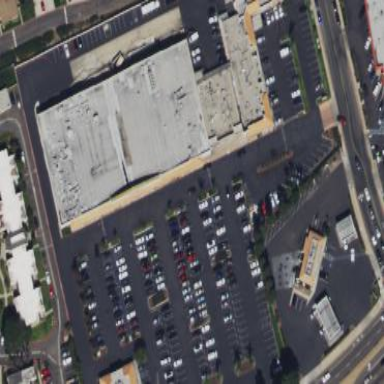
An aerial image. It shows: Supermarket located in building.